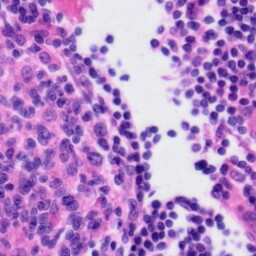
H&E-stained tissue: Tonsil